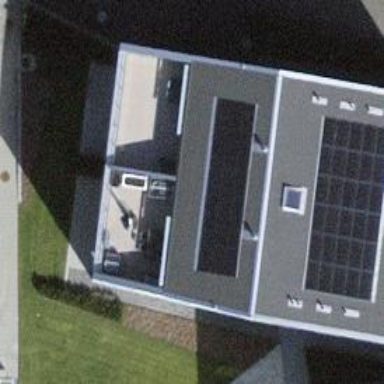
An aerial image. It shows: Solar power generator using photovoltaic panels.